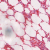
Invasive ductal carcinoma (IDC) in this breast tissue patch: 0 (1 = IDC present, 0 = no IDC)